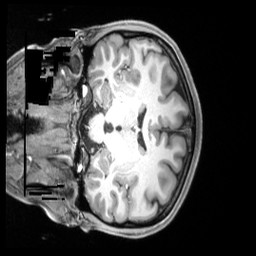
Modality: T1w
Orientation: coronal
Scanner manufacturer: siemens
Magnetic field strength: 3 T
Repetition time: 2.5 s
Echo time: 0.00218 s